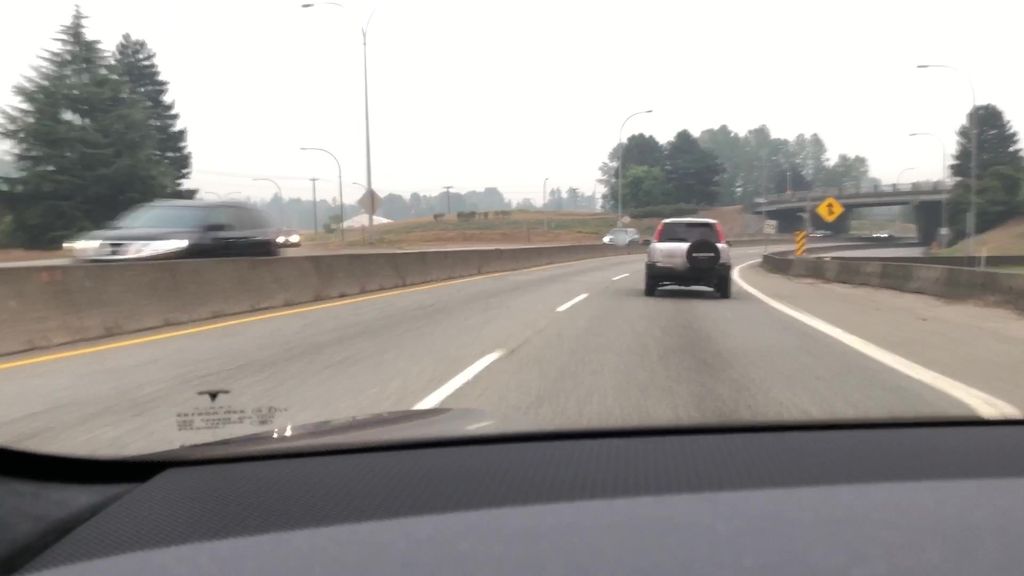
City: vancouver